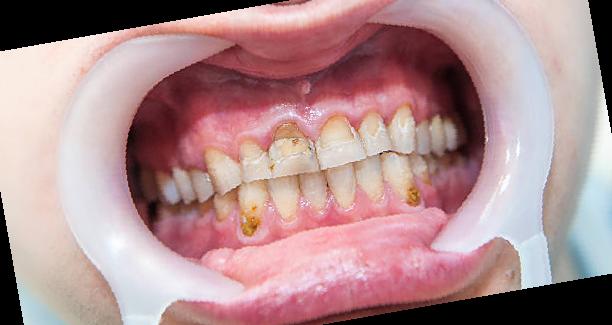
Condition: Calculus